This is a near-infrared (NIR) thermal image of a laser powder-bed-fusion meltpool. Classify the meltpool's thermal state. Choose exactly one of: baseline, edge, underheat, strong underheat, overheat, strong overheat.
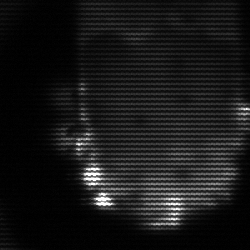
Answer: baseline